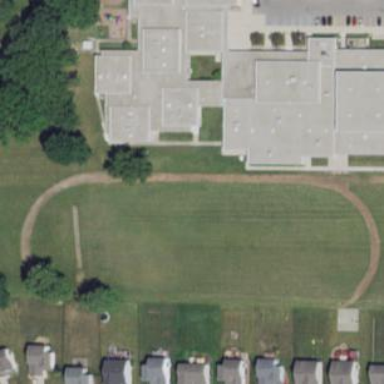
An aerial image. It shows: School.